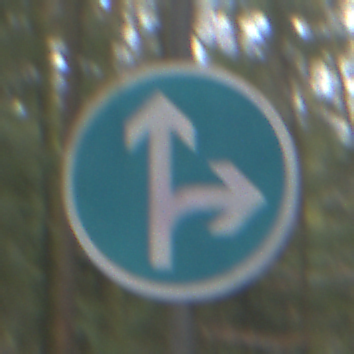
Verkehrszeichen: VorgeschriebeneFahrtrichtungGeradeausOderRechts
Umgebung: Outdoor, Nature
Tageszeit: Midday
Wetter: Overcast
Licht: Natural
Jahreszeit: NotSpecified
Kontrast: LowContrast